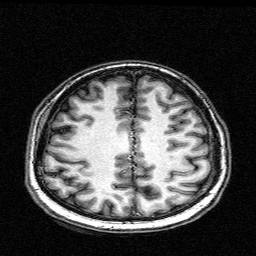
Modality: T1w
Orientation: coronal
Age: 28
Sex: female